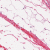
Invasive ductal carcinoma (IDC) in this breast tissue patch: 0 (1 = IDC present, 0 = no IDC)